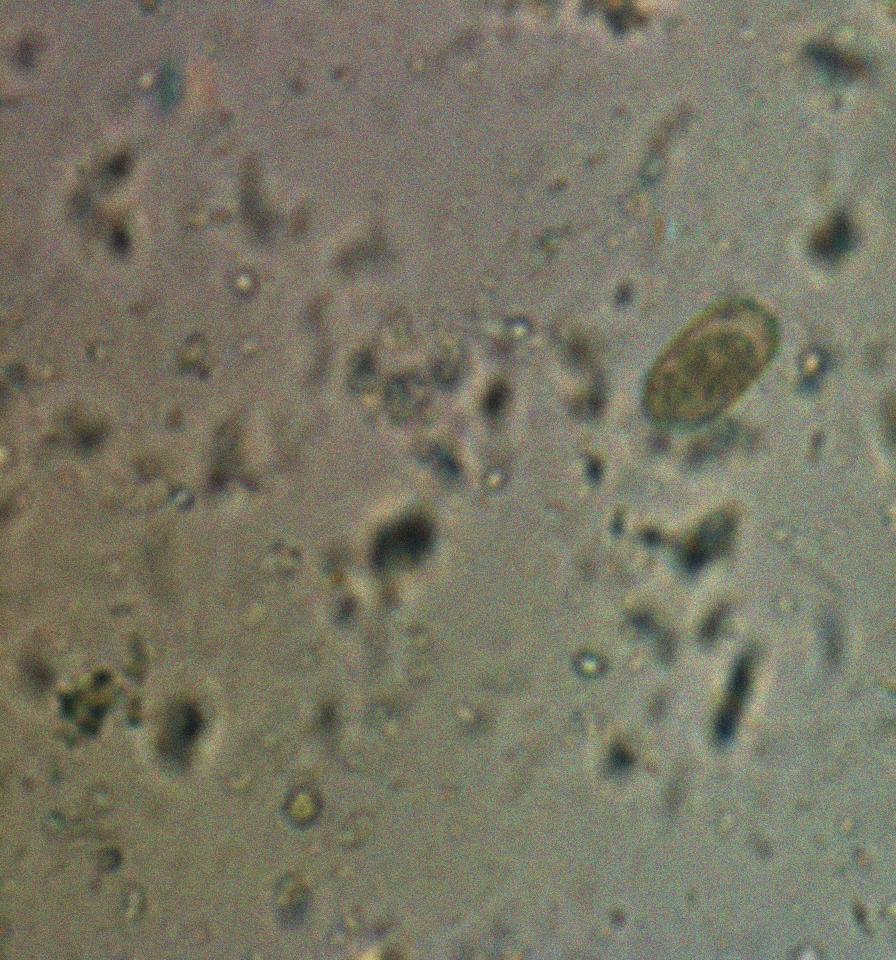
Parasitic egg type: Capillaria philippinensis